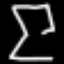
Label: hourglass